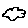
Label: cloud